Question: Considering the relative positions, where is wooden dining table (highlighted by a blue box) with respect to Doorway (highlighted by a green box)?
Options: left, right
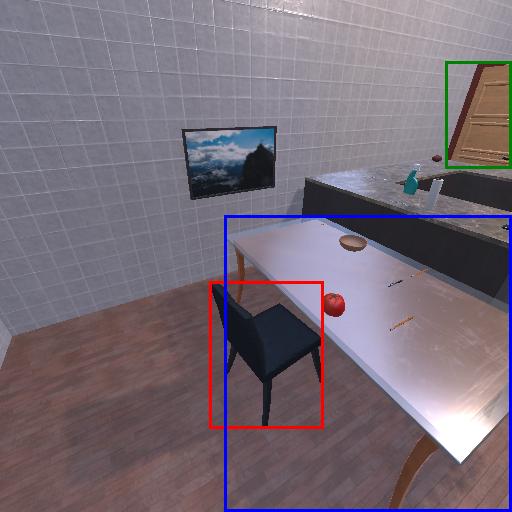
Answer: left